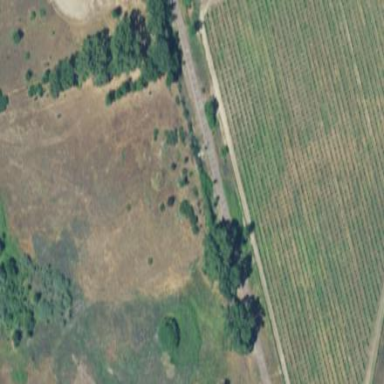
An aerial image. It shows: Vineyard with grape crops.